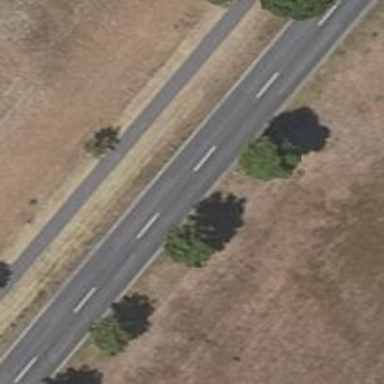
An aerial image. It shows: Asphalt road classified as primary highway.